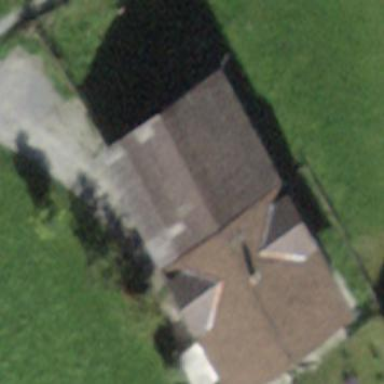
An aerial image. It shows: Farm building.